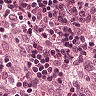
Metastatic tissue present: no